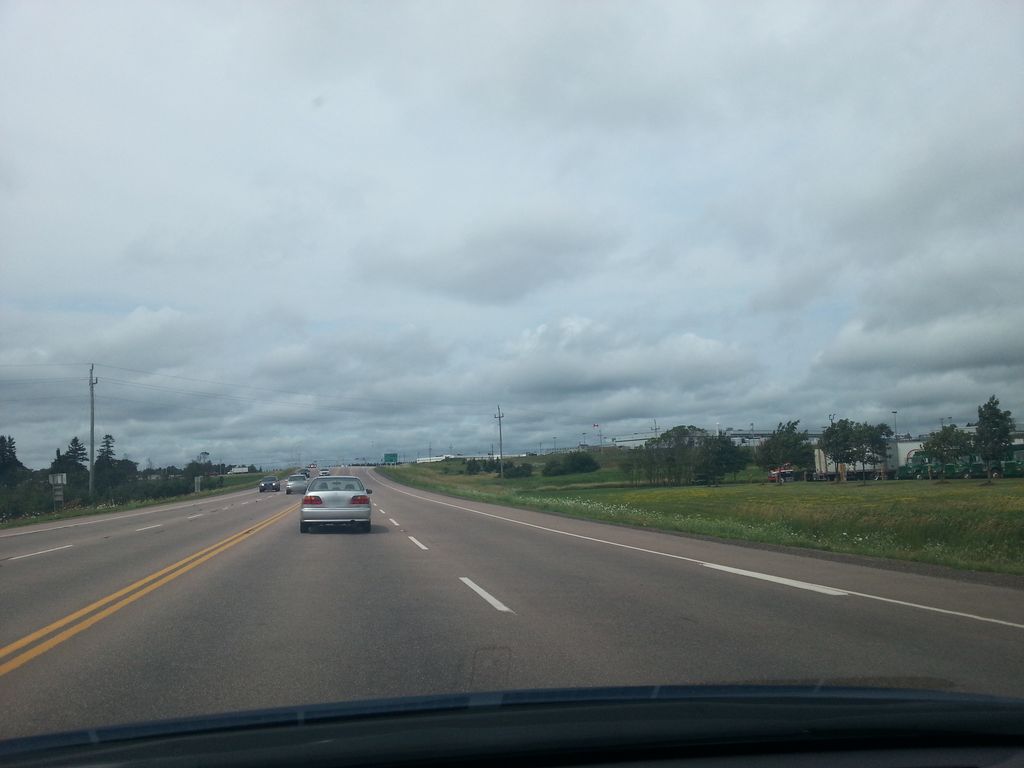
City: charlottetown